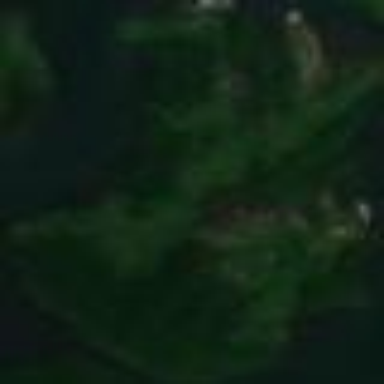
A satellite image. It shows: Islet along the natural coastline.